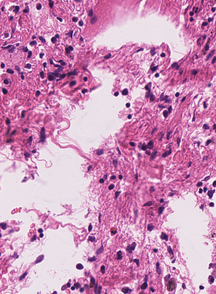
Tumor epithelial tissue: no
Tumor-associated stroma tissue: yes
Normal tissue: no